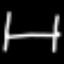
Label: bed